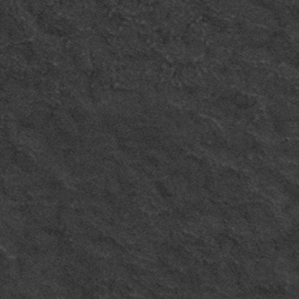
Label: frost